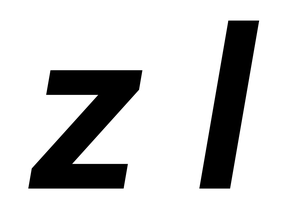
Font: Roboto-Italic_Bold_Italic